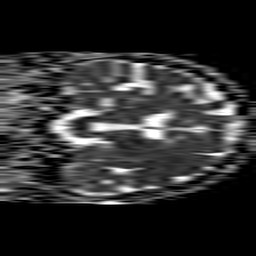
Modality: ADC
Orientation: coronal
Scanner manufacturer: philips
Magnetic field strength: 1.5 T
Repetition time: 4.6 s
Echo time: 0.08631 s